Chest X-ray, AP view. Patient: 52 years old, sex F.
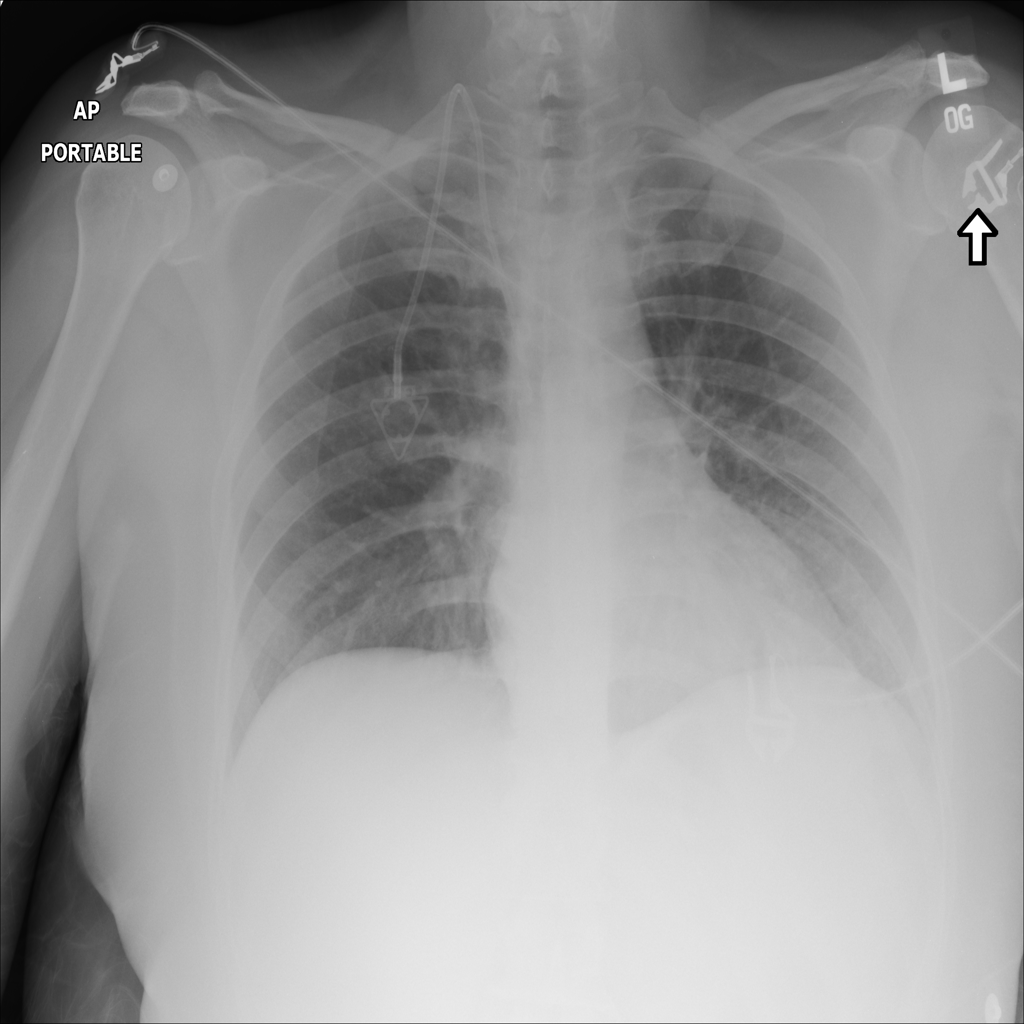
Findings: No Finding